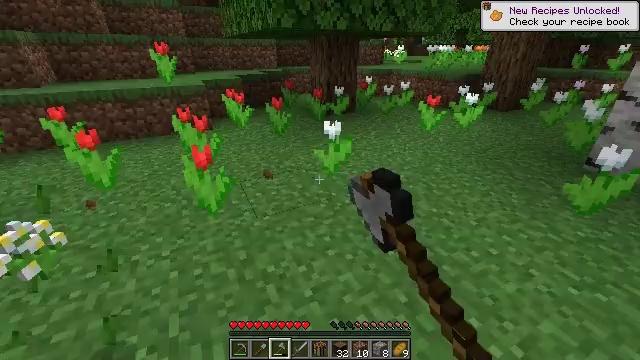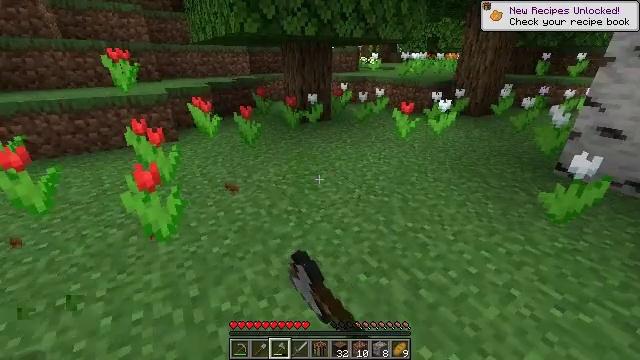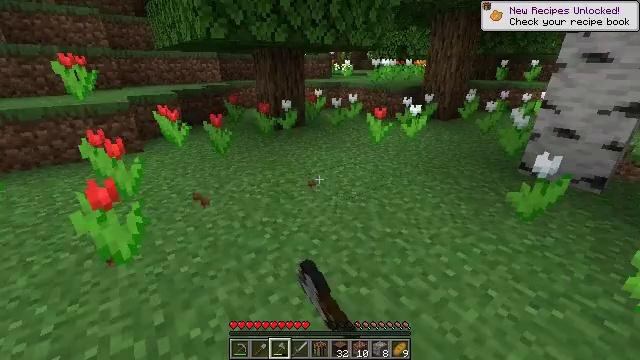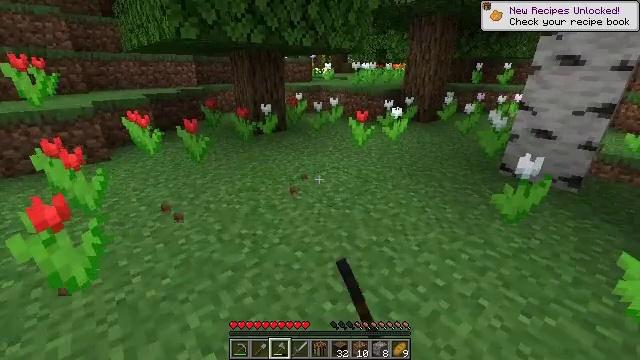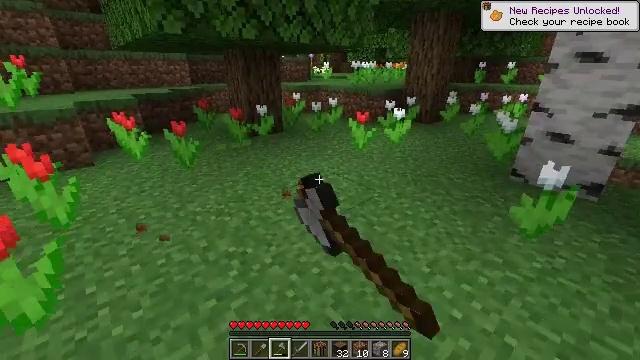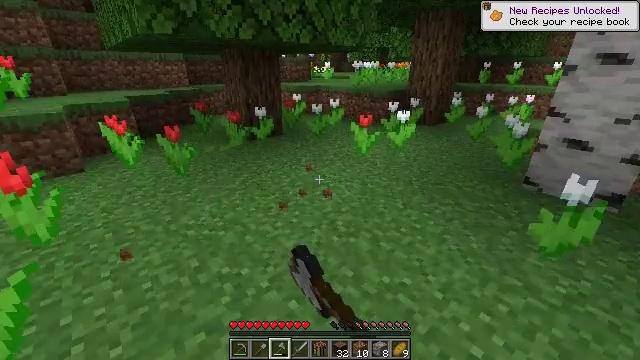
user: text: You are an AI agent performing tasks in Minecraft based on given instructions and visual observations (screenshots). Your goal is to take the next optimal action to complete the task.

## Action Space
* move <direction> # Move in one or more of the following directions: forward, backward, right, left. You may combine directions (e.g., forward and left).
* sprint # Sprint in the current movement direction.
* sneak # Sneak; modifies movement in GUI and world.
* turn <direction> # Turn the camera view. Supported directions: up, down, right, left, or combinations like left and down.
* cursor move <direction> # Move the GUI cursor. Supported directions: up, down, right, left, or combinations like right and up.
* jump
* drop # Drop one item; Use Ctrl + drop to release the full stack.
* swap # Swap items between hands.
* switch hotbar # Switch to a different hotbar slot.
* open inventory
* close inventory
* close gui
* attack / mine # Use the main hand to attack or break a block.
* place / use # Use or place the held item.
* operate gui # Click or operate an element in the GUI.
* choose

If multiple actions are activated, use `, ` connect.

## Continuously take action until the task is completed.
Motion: motion action
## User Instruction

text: Harvest the white tulip.
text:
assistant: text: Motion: move forward, turn right and up, attack / mine
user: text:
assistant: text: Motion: move forward, turn right and up, attack / mine
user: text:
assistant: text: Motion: move forward, turn right, attack / mine
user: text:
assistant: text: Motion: move forward, attack / mine
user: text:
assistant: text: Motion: move forward, attack / mine
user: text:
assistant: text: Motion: attack / mine